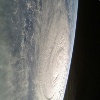
Label: cloud